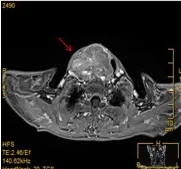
CT and MRI examinations. (D) Enhanced MRI scan of the neck in horizontal position.
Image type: radiology (mri)